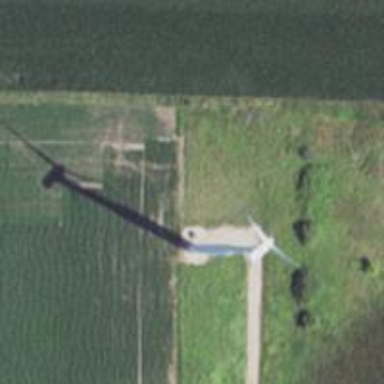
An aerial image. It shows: Wind power generator utilizing wind turbines.